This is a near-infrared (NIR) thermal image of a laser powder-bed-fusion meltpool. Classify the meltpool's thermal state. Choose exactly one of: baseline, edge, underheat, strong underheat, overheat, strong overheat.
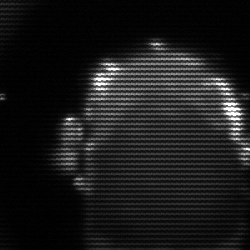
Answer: baseline